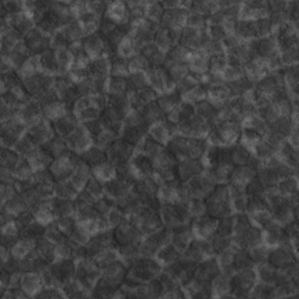
Label: non_frost